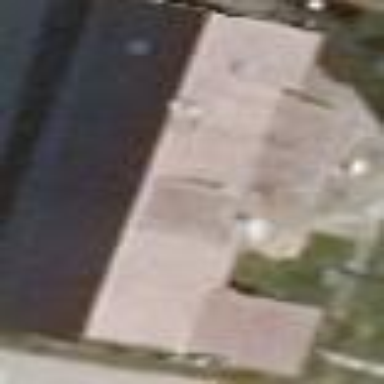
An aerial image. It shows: House with flat roof.